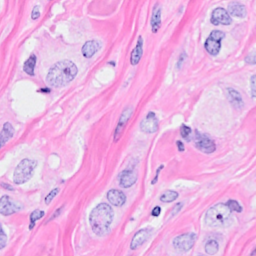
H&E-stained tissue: Breast